Field crop: maize
Growth stage: 2
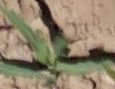
Species: maize